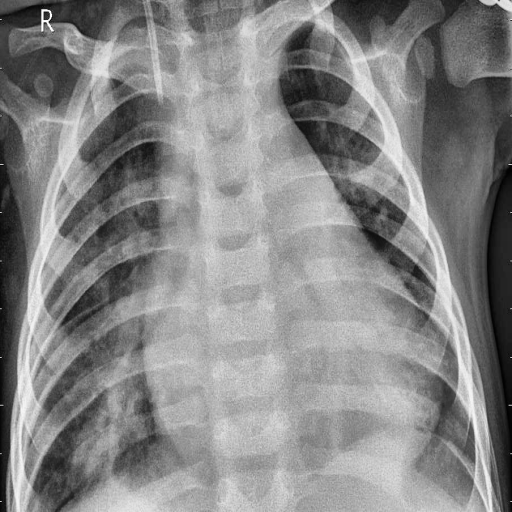
Finding: PNEUMONIA